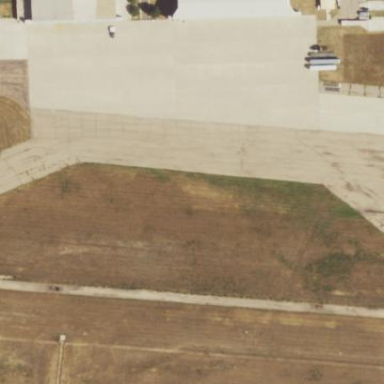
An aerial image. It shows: Apron at the airport.